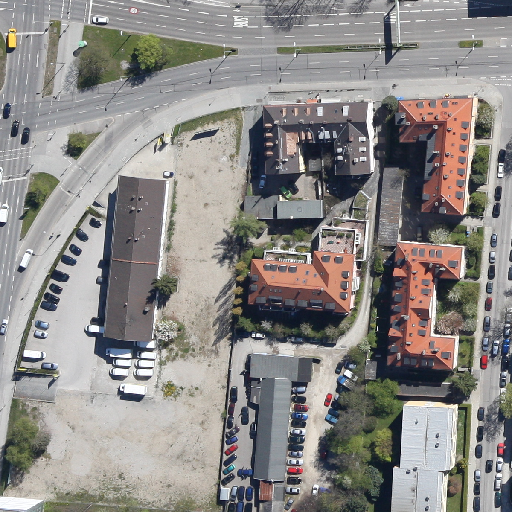
Referring expression: light-duty vehicle driving on the road